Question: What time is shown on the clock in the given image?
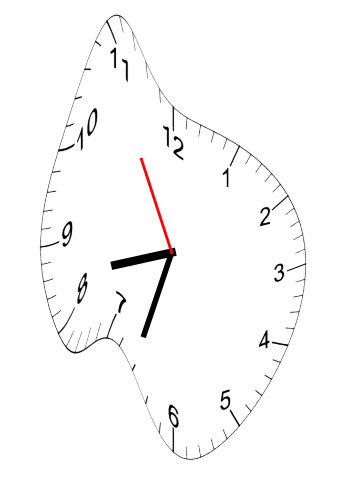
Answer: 08:32:55